Platform: macOS
Application: Arc Browser
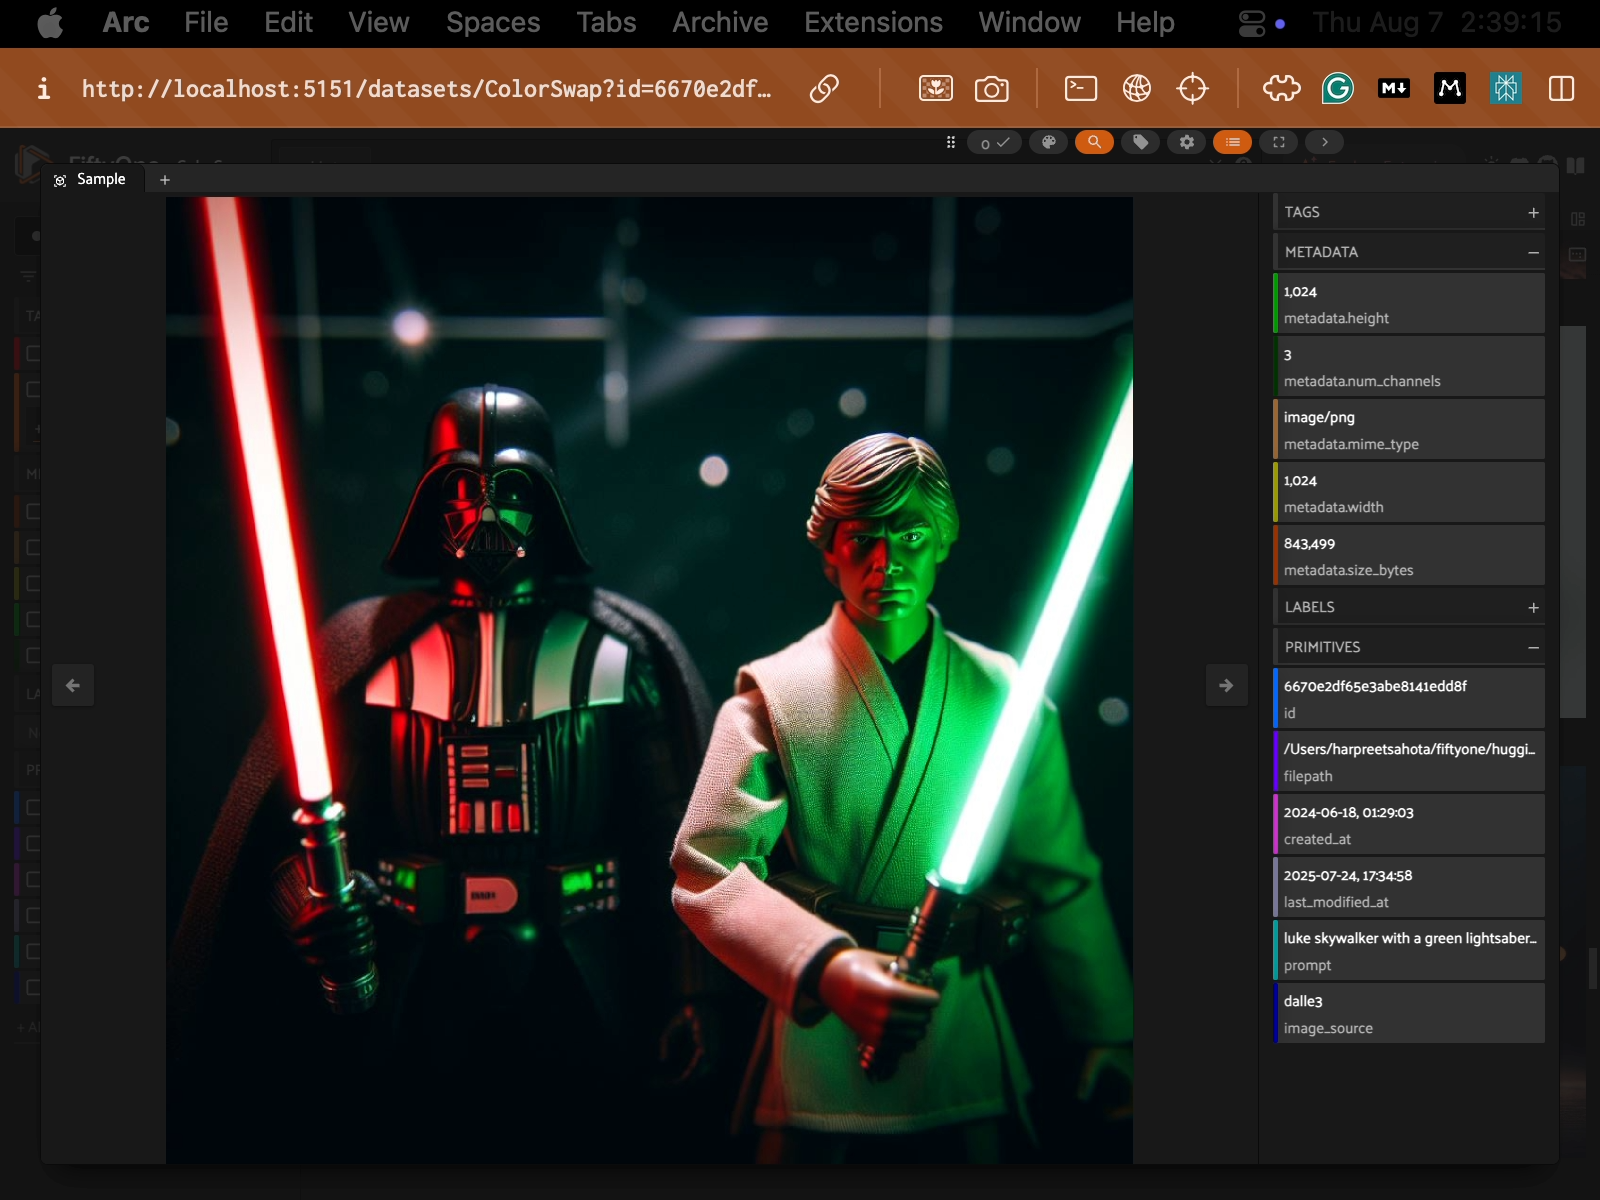
task_description: Navigate to the previous sample
action_type: click
element_info: Icon
steps_since_start: 1